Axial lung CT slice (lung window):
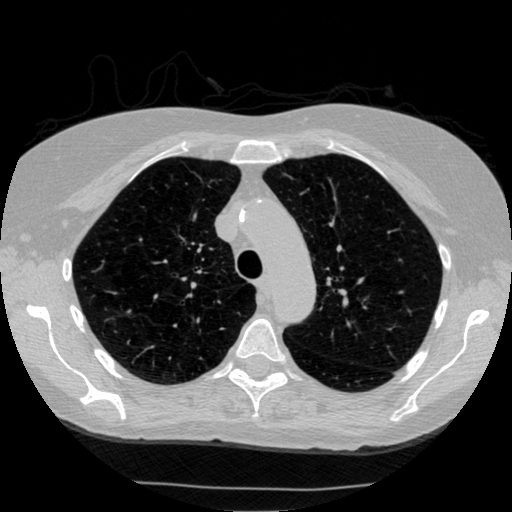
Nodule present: no